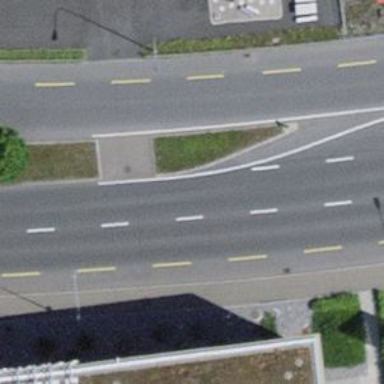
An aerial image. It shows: Secondary road with asphalt surface. The right sidewalk also has asphalt surface.